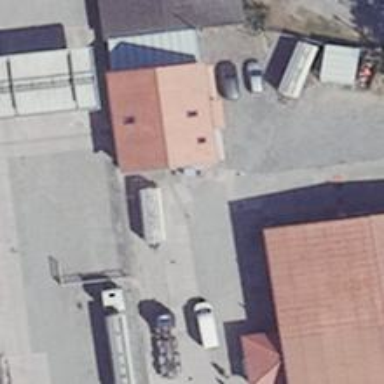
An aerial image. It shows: Fuel station.